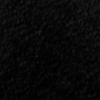
Label: not_dusty